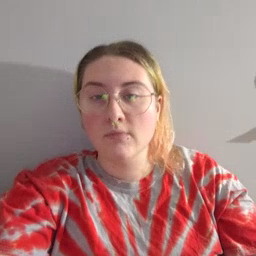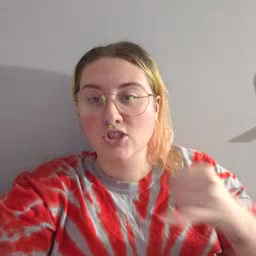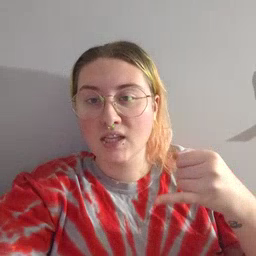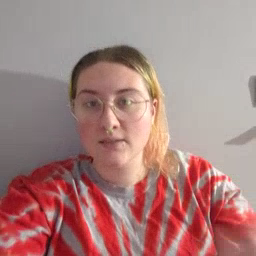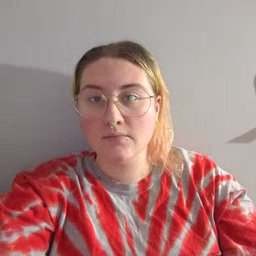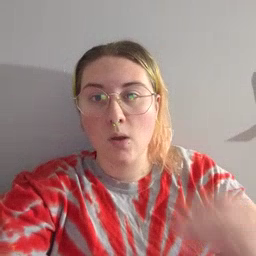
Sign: jeans